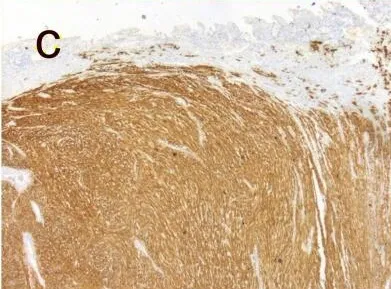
Histopathological findings of the jejunal stromal tumor. CD117 Kit) immunohistochemistry shows diffuse positivity.
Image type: pathology (immunostaining)